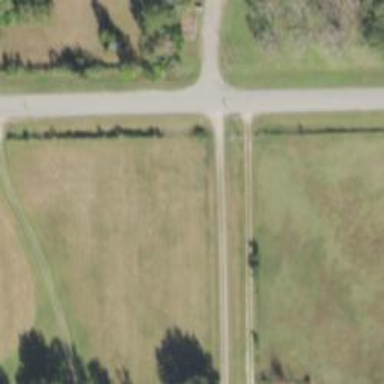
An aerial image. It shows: Driveway.